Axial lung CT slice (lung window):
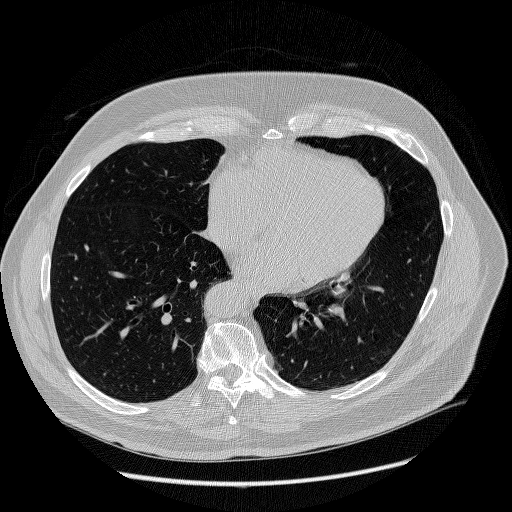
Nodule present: no